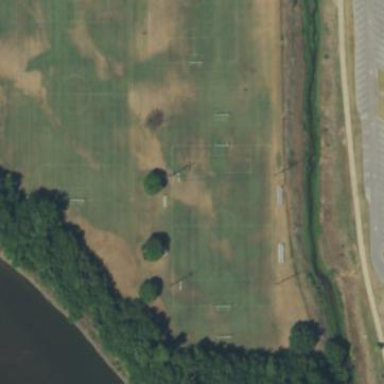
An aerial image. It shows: Soccer pitch for outdoor sports and leisure activities.